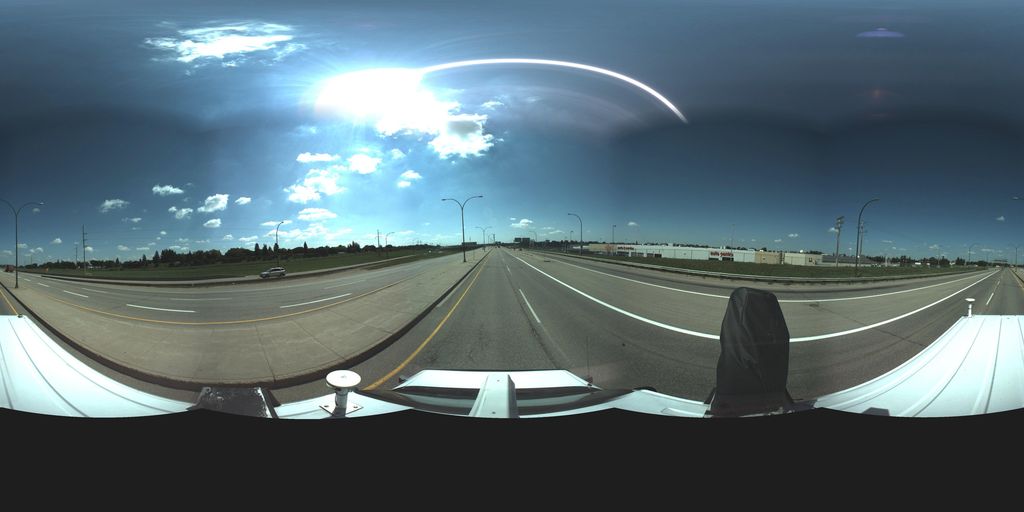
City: saskatoon